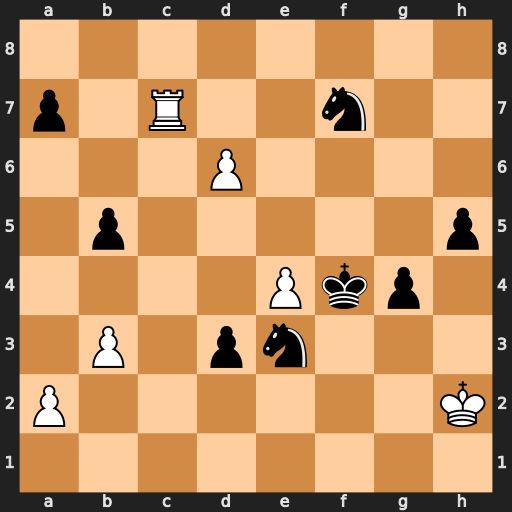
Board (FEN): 8/p1R2n2/3P4/1p5p/4Pkp1/1P1pn3/P6K/8
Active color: w
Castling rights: -
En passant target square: -
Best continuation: Rxf7+ Ke5 d7